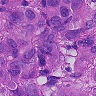
Metastatic tissue present: yes